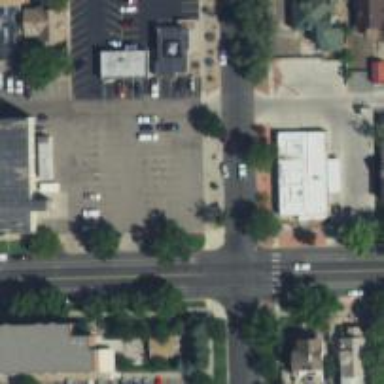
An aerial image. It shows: Parking space.